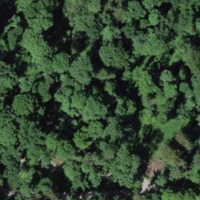
EUNIS habitat code: 41
Species observed at this site:
Betula pendula